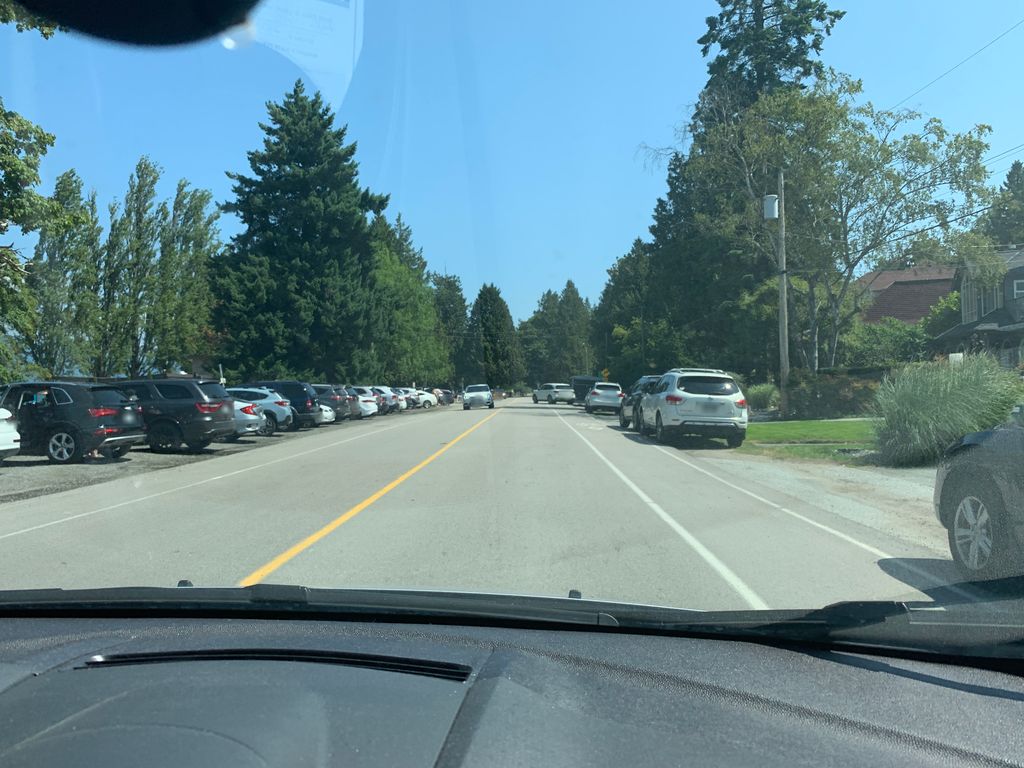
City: vancouver